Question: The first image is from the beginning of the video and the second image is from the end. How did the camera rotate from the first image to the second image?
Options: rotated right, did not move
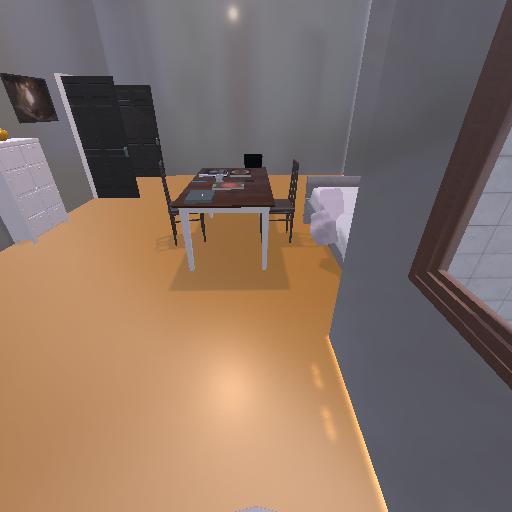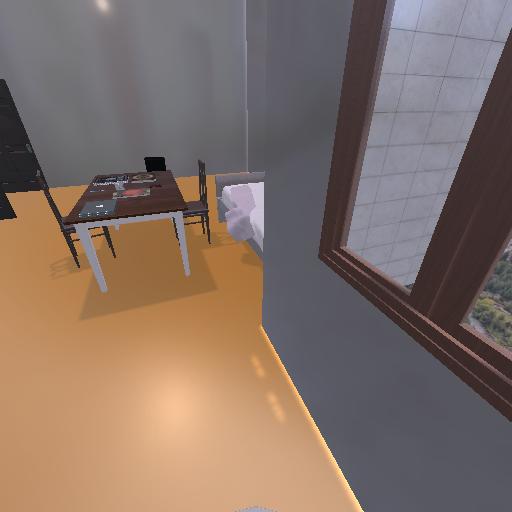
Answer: rotated right